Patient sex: M
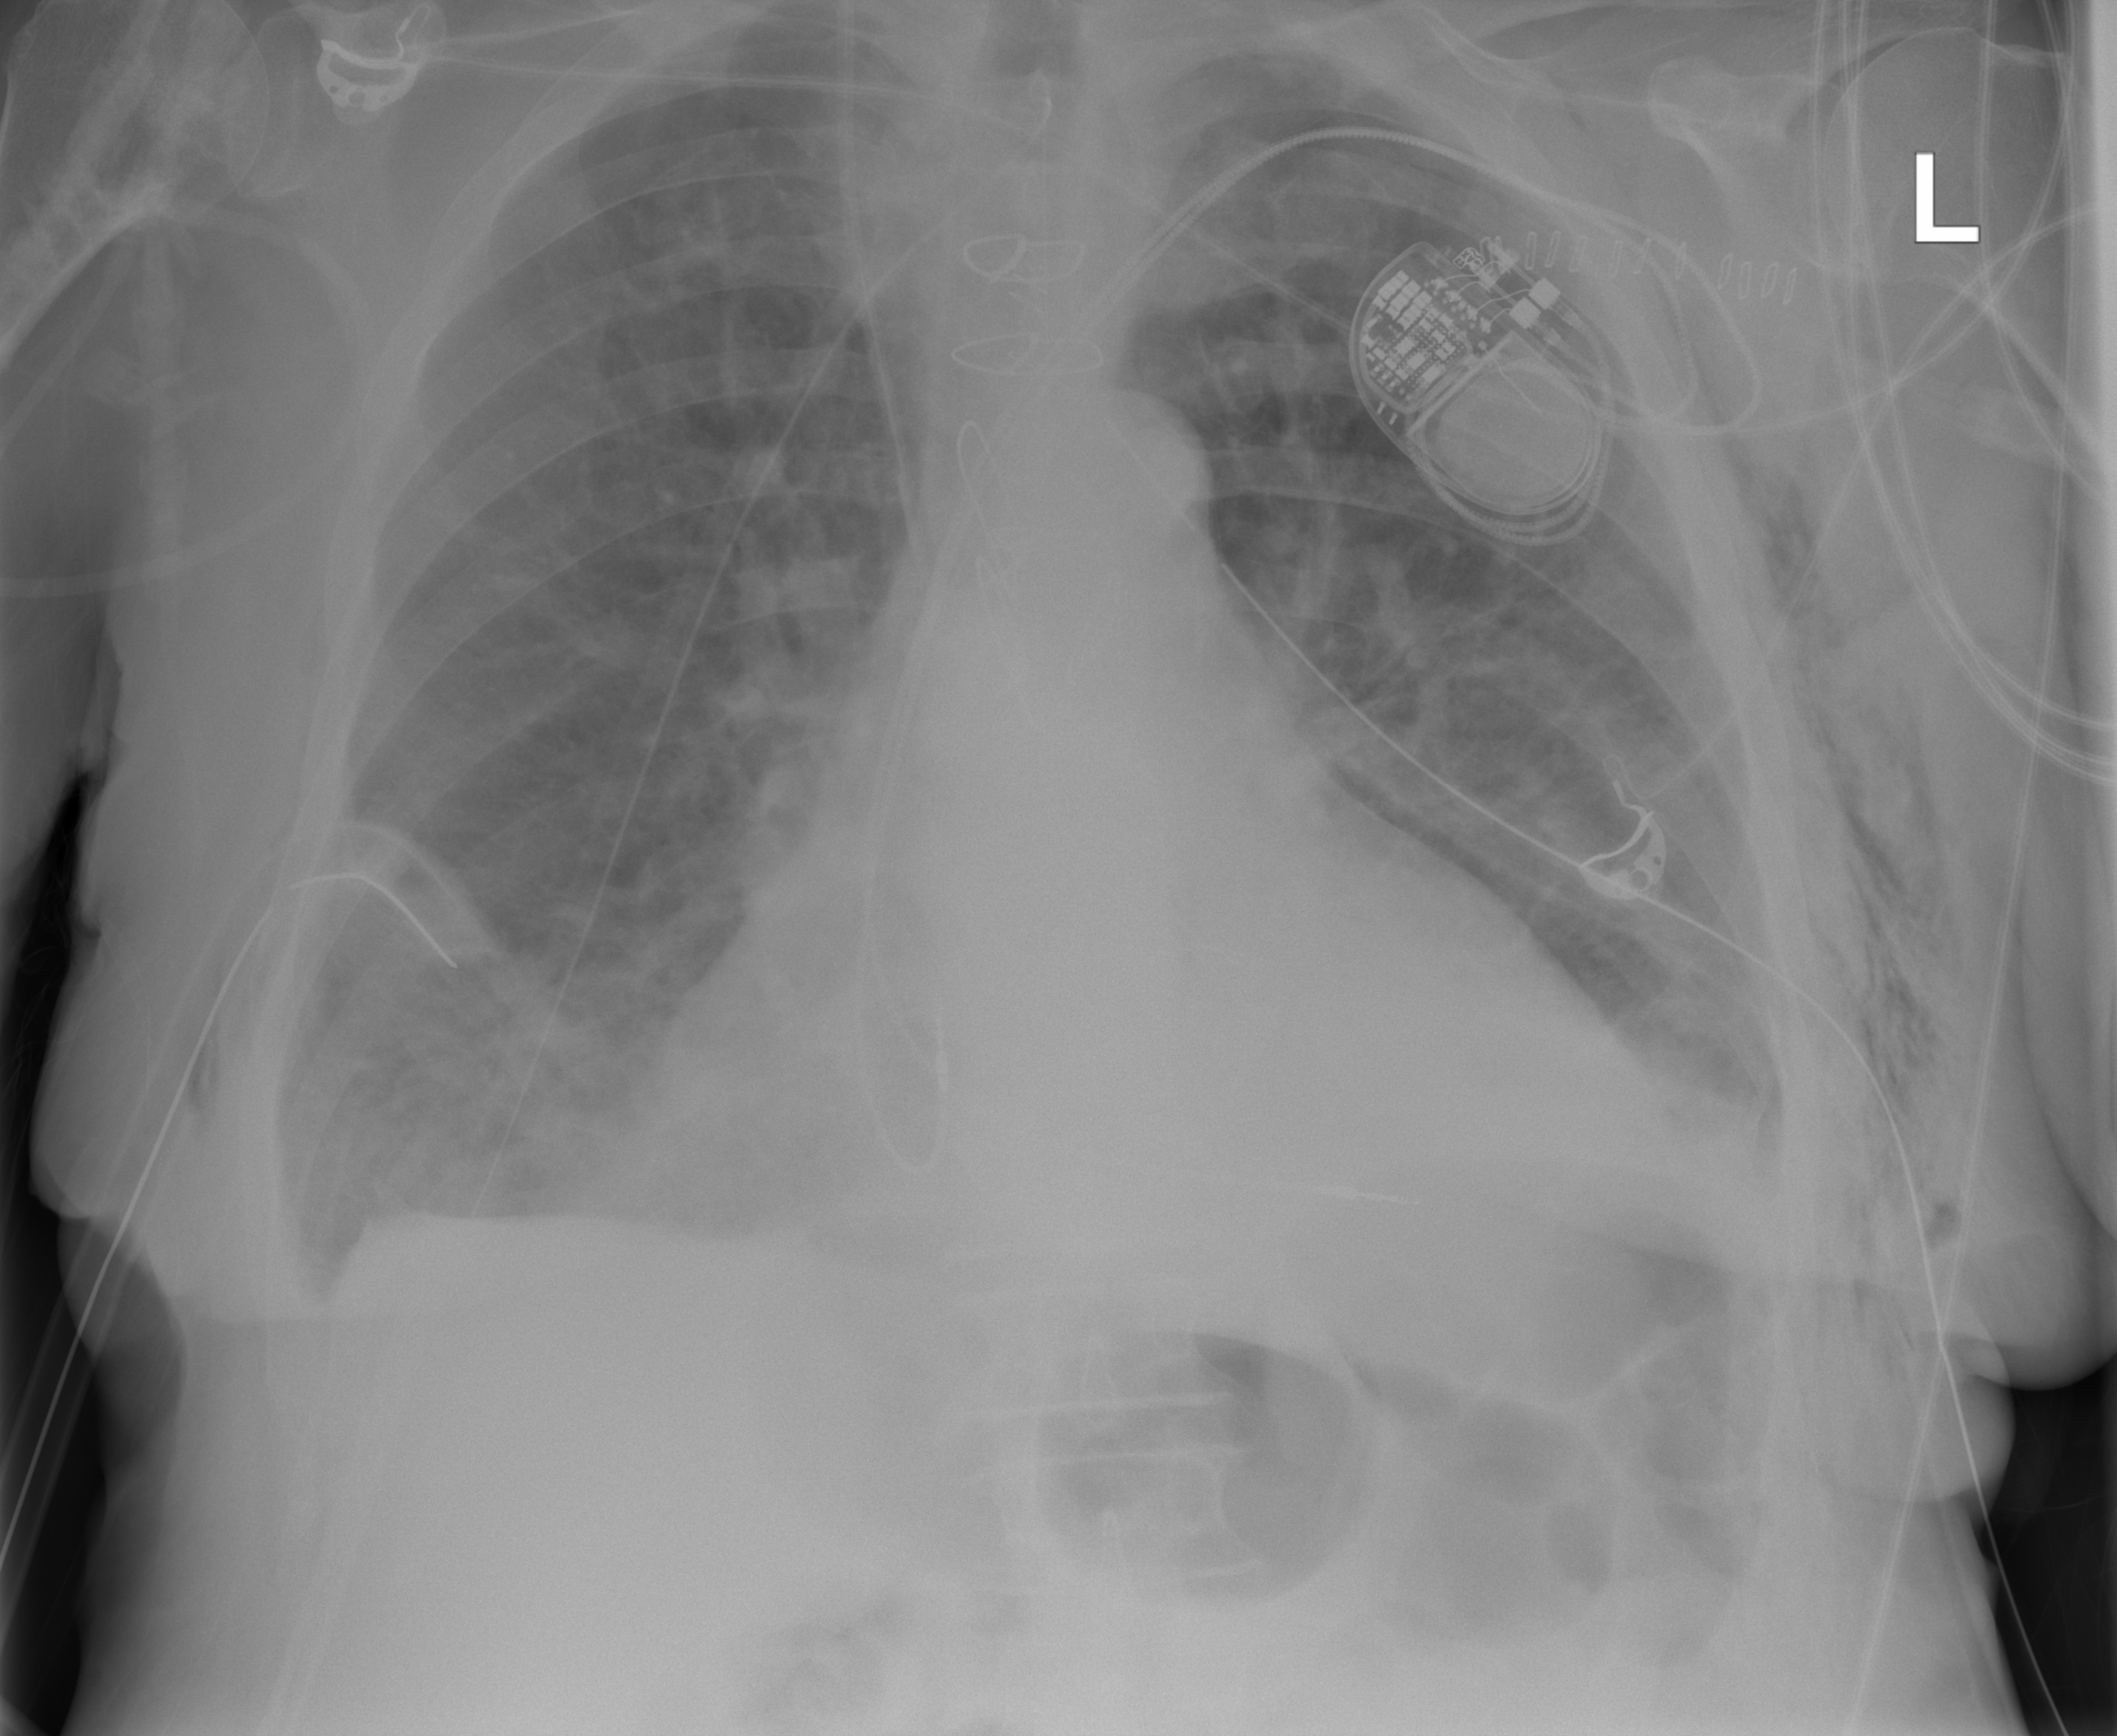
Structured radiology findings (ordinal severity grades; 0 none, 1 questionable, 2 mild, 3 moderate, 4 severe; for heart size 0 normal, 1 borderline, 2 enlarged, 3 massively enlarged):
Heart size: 2
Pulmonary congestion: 1
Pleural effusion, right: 1
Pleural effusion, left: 1
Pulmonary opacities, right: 1
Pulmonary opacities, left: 0
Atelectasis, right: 0
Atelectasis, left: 2